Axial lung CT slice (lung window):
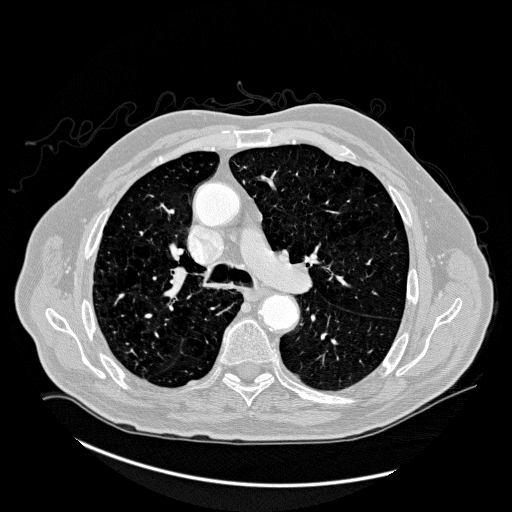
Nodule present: no